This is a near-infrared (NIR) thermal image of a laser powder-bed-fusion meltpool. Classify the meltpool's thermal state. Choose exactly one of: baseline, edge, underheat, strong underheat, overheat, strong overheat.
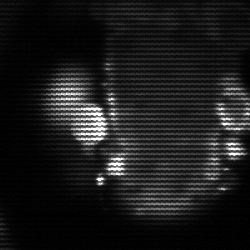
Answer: strong underheat